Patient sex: F
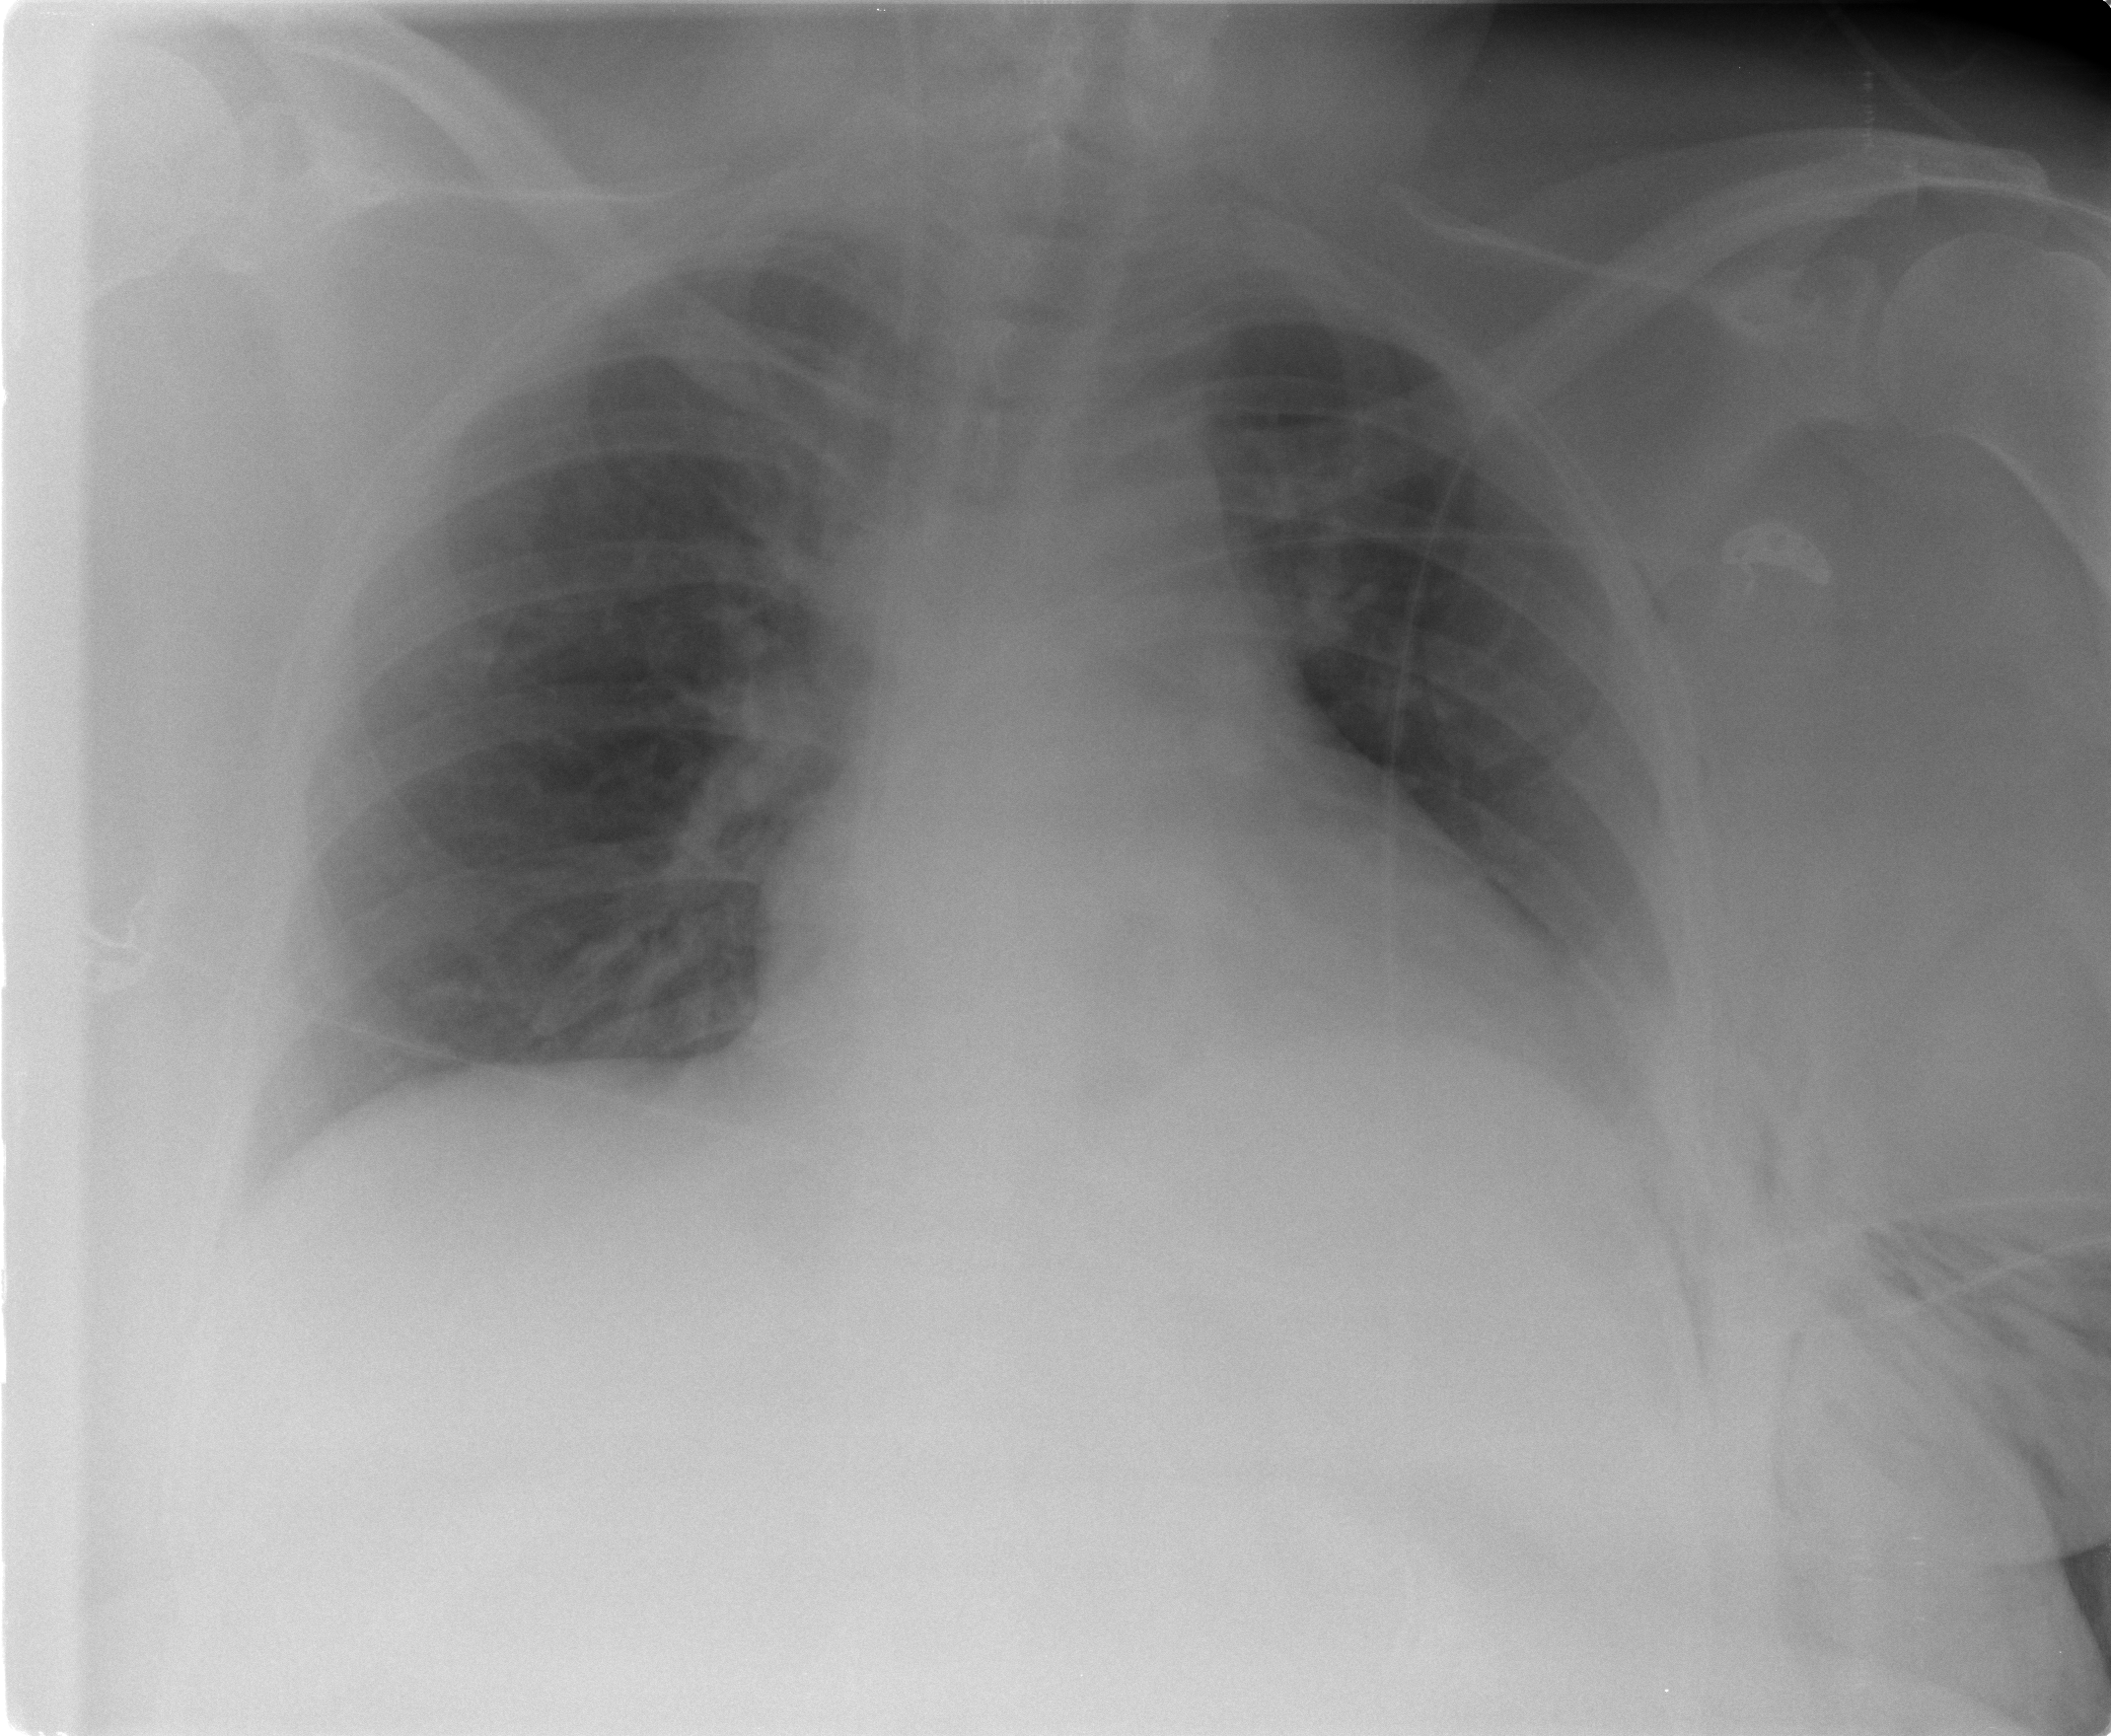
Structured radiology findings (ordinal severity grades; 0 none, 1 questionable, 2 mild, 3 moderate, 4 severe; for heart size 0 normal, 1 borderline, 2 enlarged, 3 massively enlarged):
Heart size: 1
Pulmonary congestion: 2
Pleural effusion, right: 0
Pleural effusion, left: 0
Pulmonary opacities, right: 0
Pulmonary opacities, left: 2
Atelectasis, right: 0
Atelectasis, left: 0